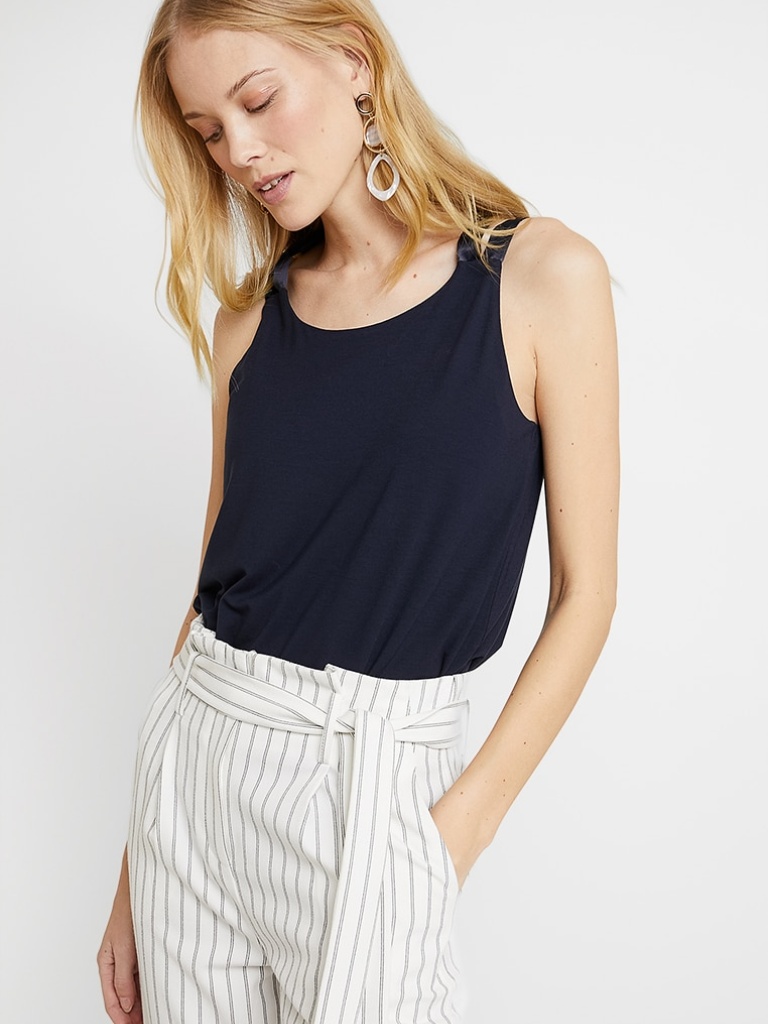
cotton loose sleeveless hip length Fully Tucked in crew tank